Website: macys
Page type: customer-info-address
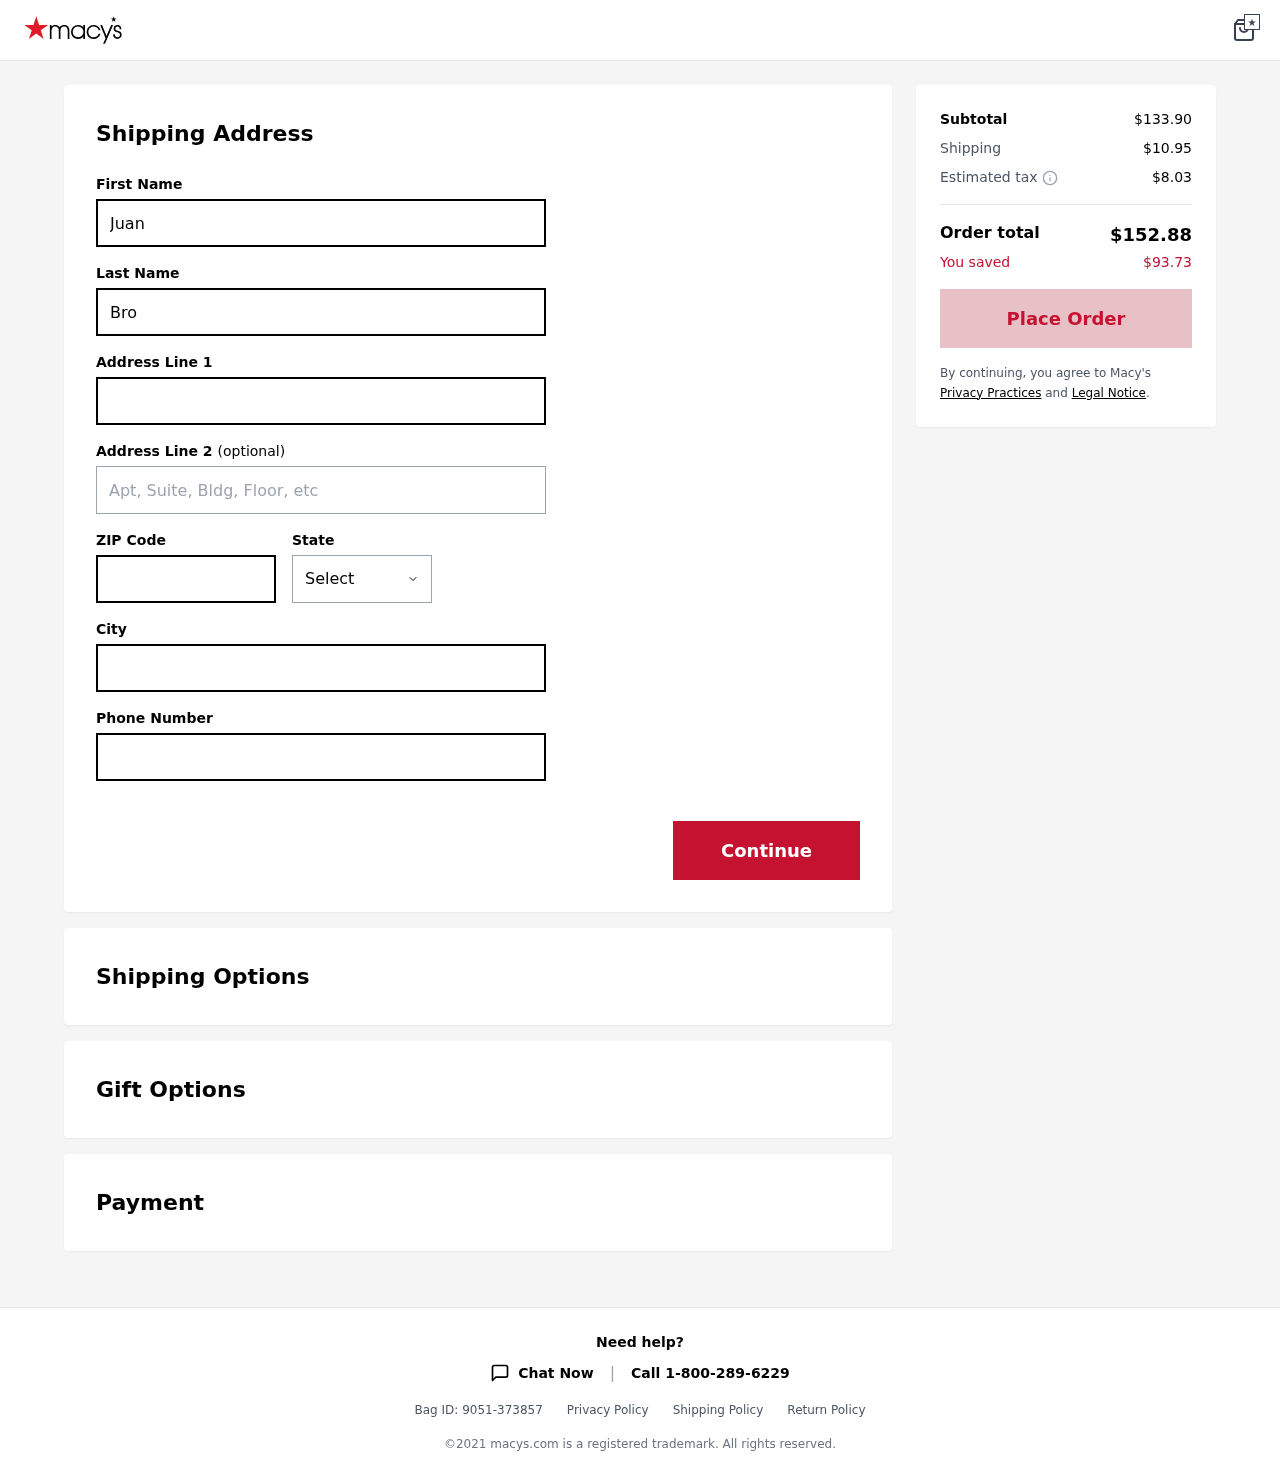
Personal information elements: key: PII_CITY
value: Manuelmouth
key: PII_FIRSTNAME
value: Juan
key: PII_LASTNAME
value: Brown
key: PII_PHONE
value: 3342743706
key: PII_POSTCODE
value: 87420
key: PII_STATE
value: Florida
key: PII_STREET
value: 9652 Stephen Coves
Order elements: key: ORDER_SUBTOTAL
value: $133.90
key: ORDER_SHIPPING_COST
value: $10.95
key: ORDER_TAX
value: $8.03
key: ORDER_TOTAL
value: $152.88
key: ORDER_SAVINGS
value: $93.73